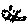
Label: fish